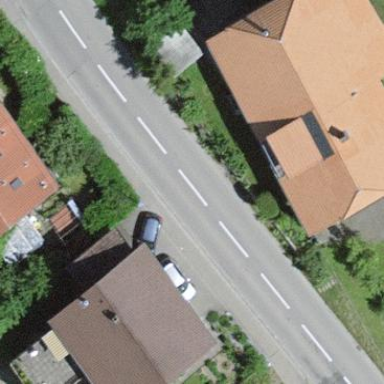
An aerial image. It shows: Residential building.